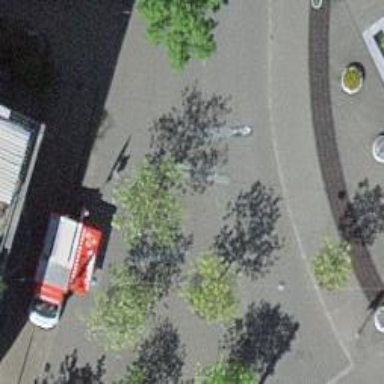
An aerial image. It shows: Bicycle parking area with bollards.